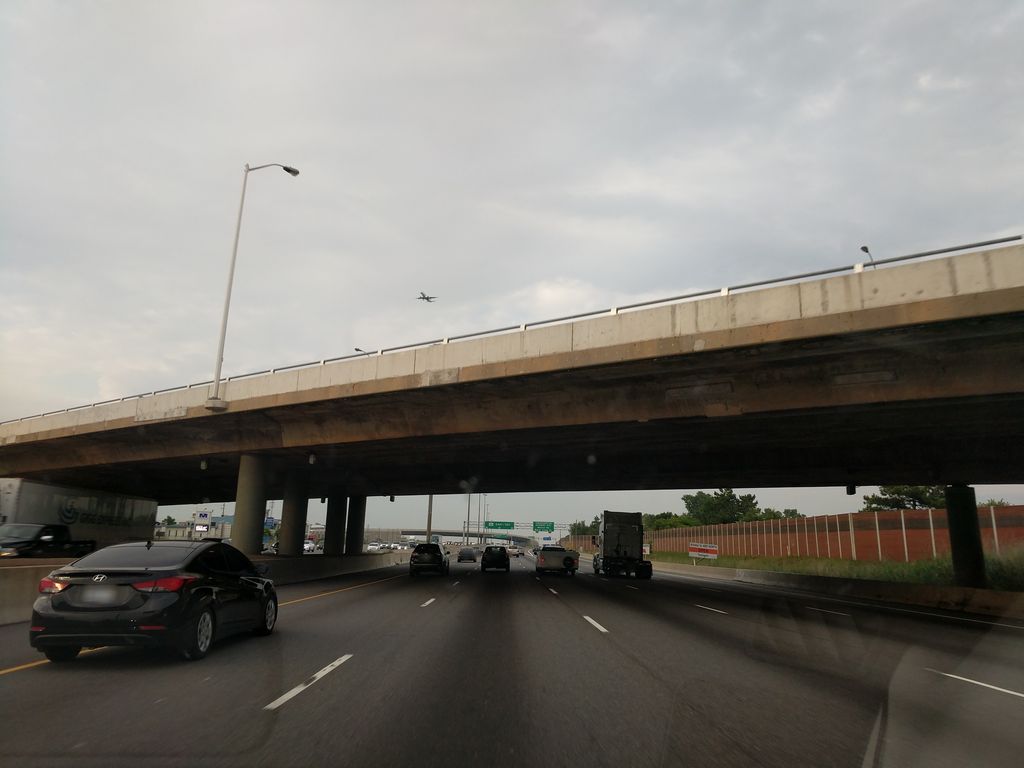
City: toronto